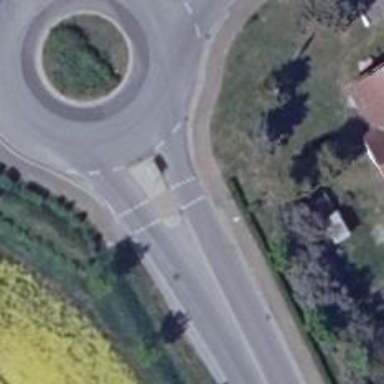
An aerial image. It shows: Crossing road.